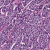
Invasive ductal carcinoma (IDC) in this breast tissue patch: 1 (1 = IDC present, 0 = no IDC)